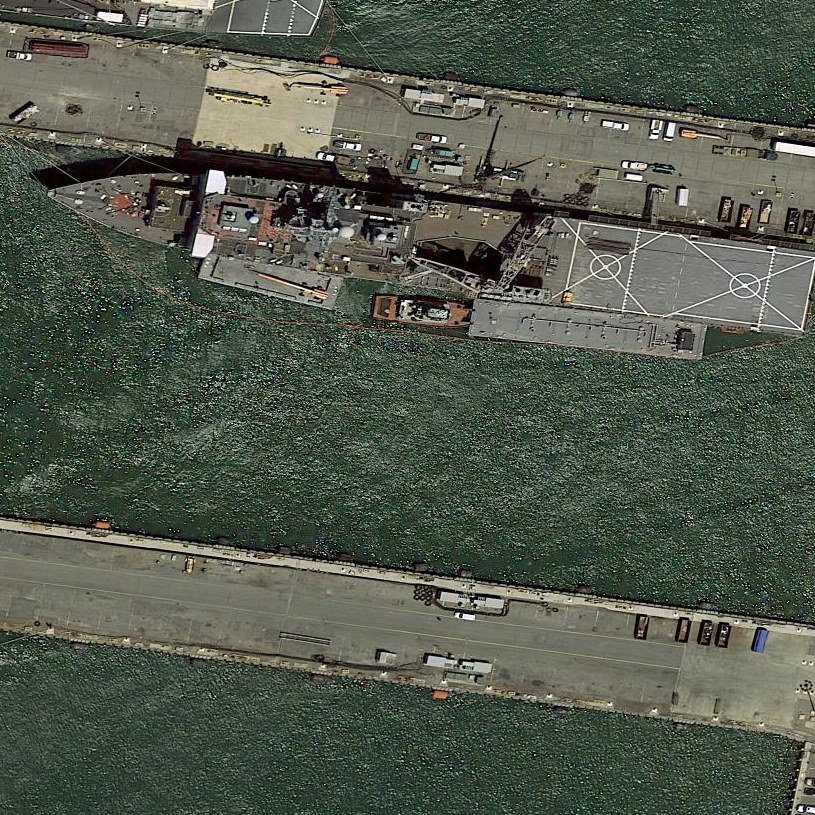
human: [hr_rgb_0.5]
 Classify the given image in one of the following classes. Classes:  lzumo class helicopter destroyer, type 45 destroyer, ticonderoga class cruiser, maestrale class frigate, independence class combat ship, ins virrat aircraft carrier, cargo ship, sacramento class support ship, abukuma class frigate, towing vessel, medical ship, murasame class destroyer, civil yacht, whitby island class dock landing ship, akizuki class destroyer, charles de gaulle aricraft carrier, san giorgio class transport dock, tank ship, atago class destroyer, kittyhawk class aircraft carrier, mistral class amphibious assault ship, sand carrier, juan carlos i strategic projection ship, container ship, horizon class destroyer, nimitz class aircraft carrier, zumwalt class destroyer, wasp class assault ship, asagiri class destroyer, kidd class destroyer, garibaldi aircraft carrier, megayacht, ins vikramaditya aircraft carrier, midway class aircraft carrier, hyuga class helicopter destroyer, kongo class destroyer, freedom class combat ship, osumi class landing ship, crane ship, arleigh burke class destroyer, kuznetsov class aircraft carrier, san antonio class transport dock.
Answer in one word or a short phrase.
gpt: Whitby Island class dock landing ship